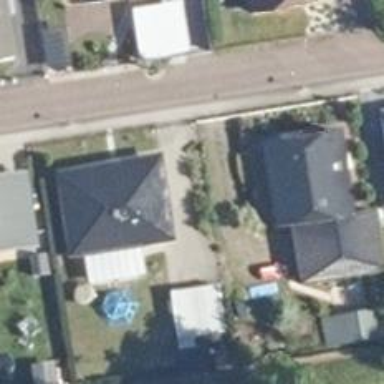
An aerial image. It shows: Driveway.